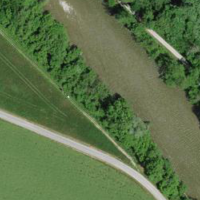
EUNIS habitat code: 15
Species observed at this site:
Equisetum hyemale